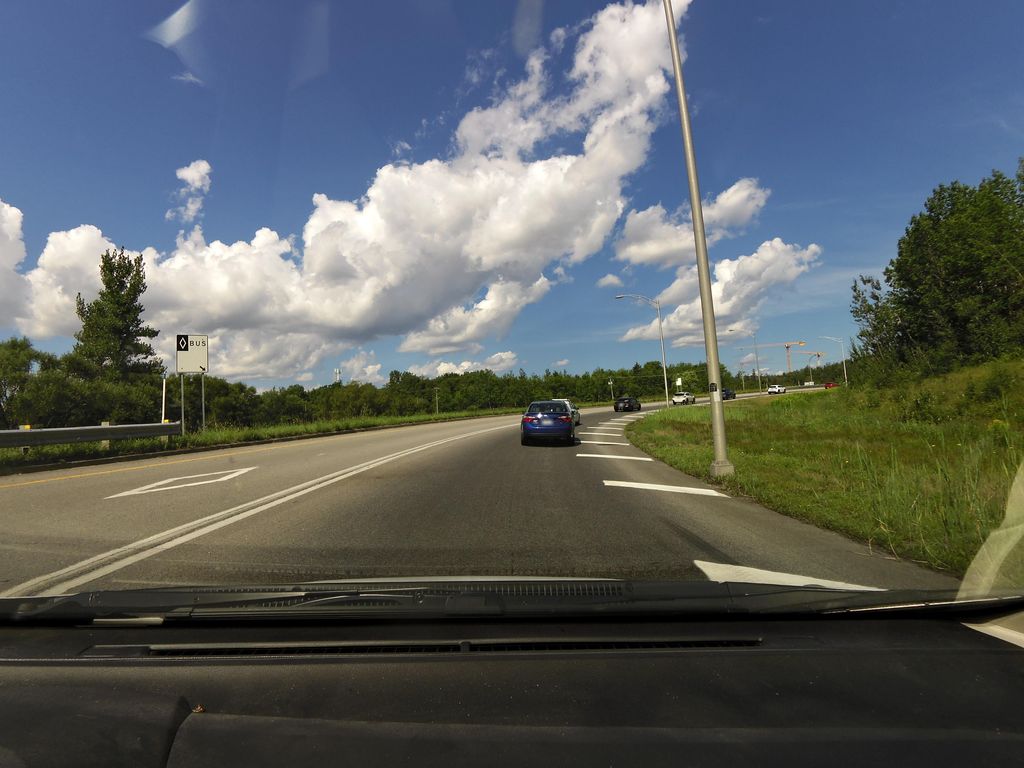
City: quebec_city